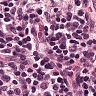
Metastatic tissue present: no